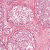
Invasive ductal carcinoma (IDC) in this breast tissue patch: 0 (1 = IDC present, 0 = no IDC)